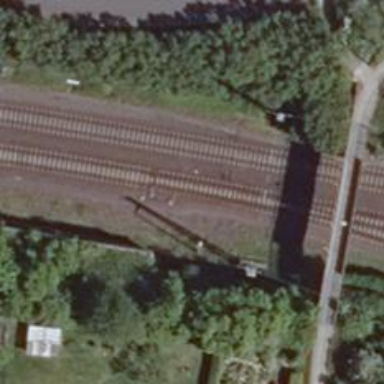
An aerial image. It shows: Railway switch with the turnout pointing to the right.